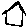
Label: house